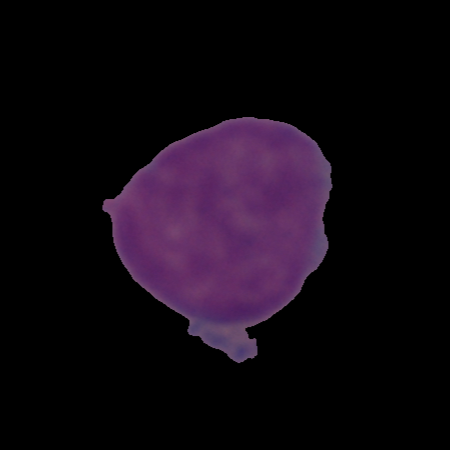
Label: cancer